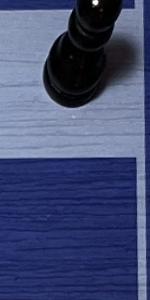
Label: Empty